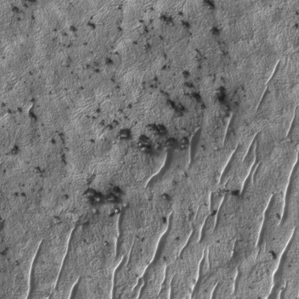
Label: frost